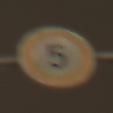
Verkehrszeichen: Geschwindigkeit5
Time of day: Night
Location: Outdoor (Urban)
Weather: Overcast
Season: NotSpecified
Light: Artificial